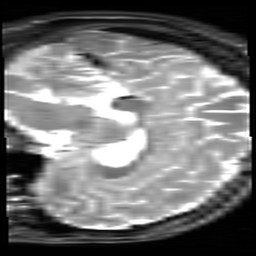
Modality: inplaneT2
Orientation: sagittal
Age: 23
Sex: male